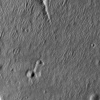
Atmospheric dust classification: not_dusty